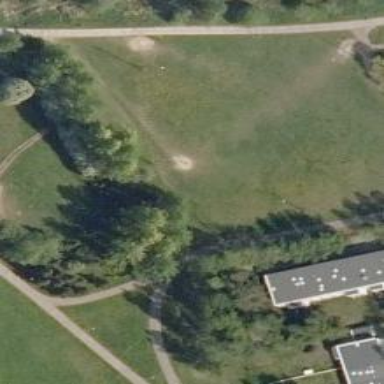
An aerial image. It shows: Disc golf hole.